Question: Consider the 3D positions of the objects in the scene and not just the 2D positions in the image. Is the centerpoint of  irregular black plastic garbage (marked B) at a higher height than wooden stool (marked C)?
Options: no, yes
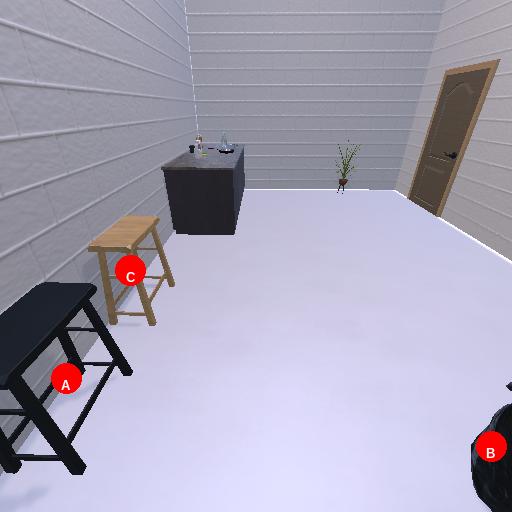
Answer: no